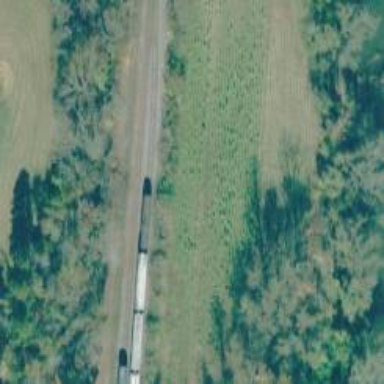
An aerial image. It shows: Railway siding with rails.